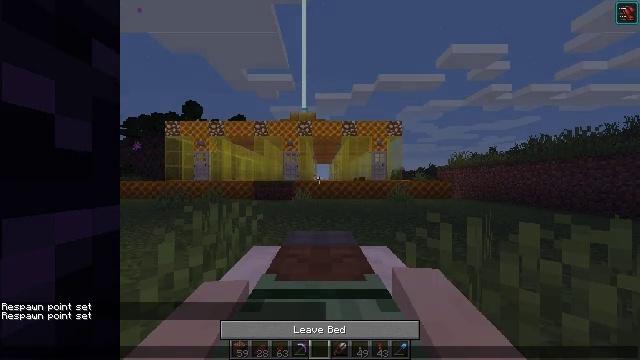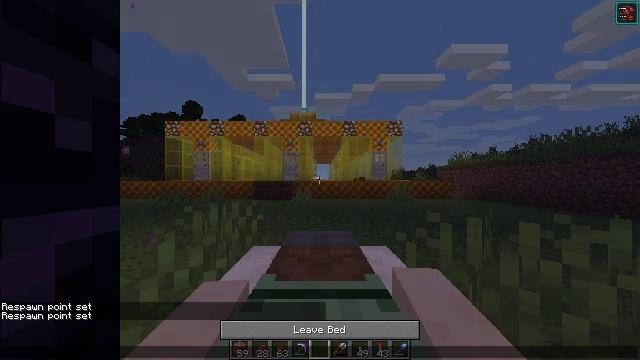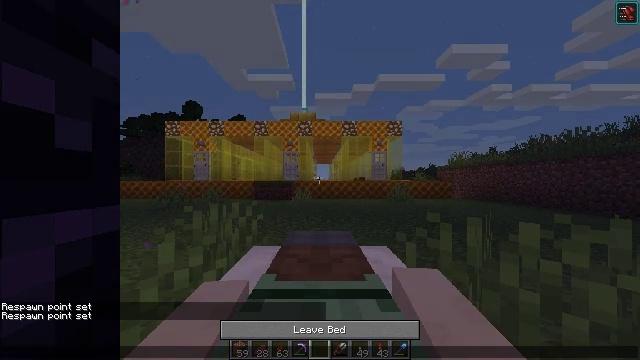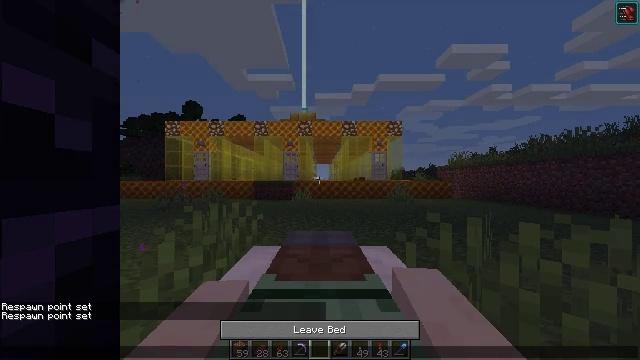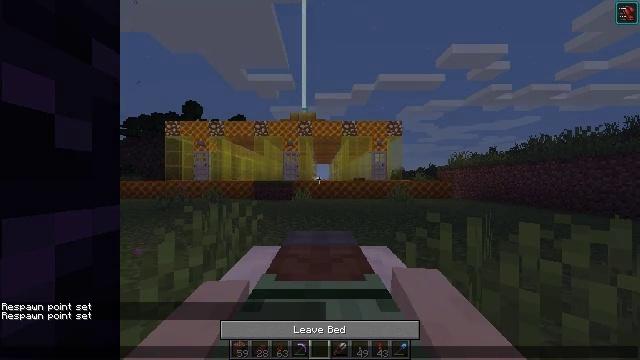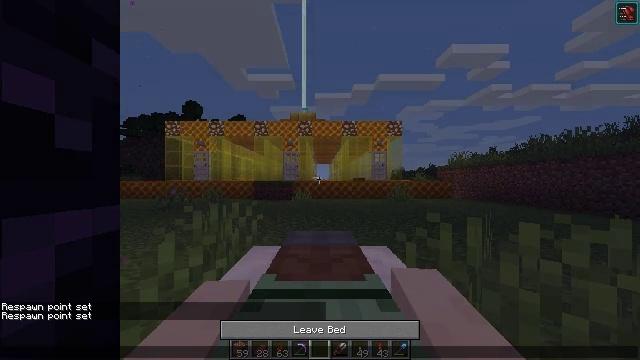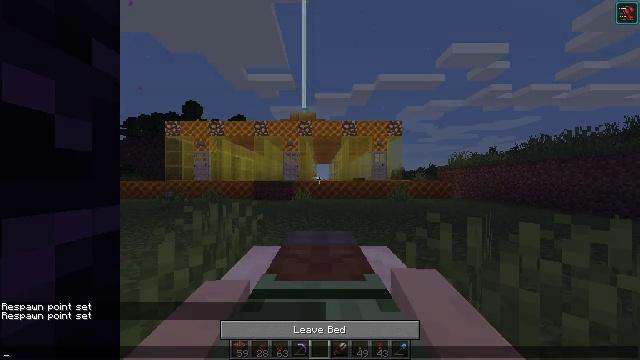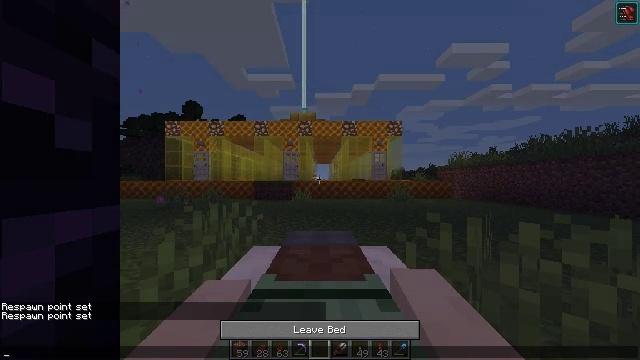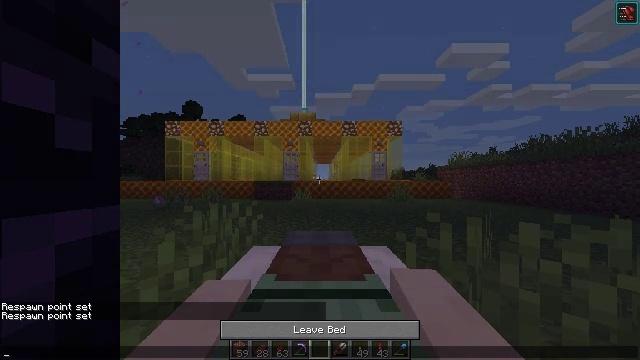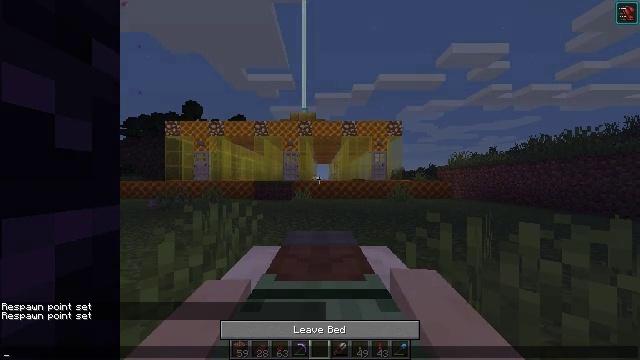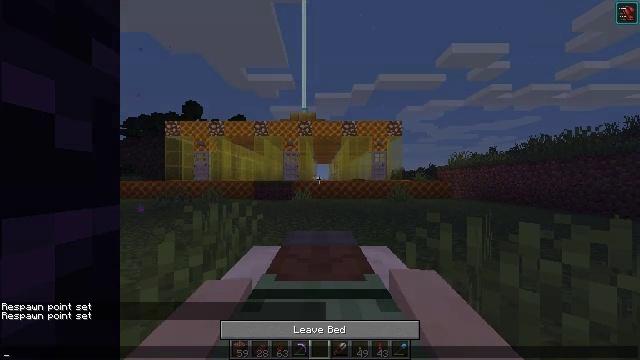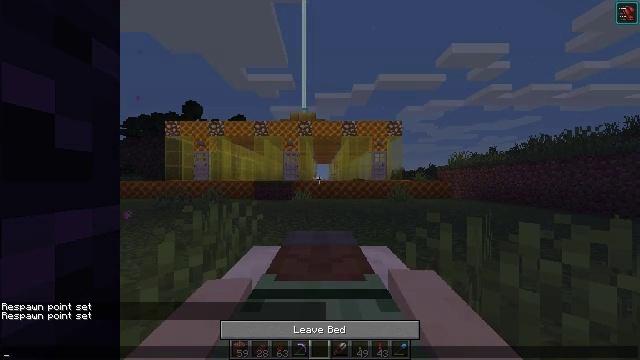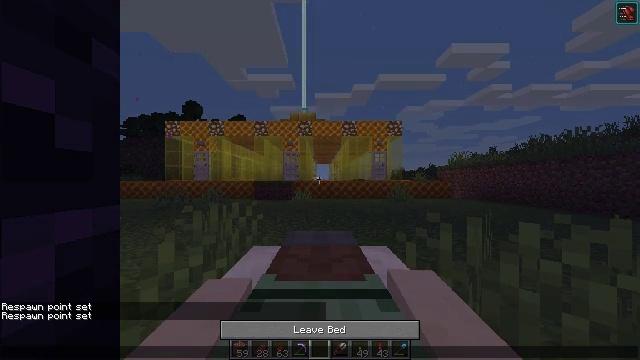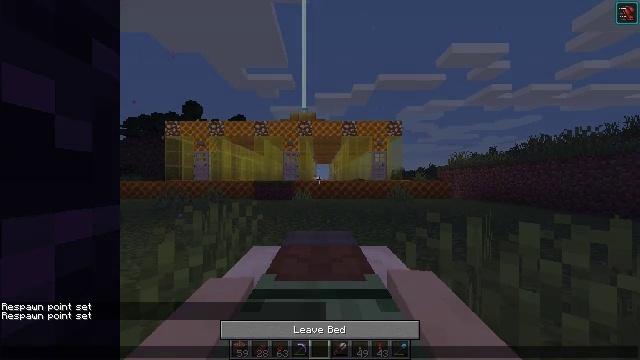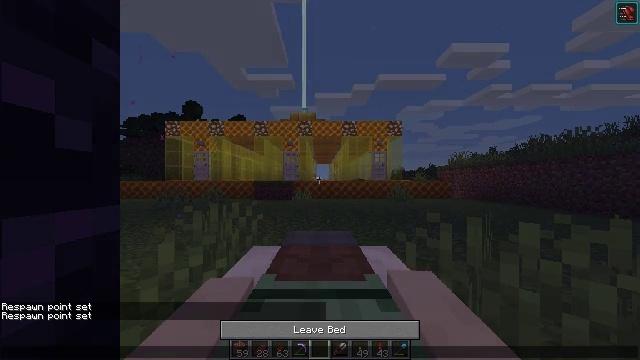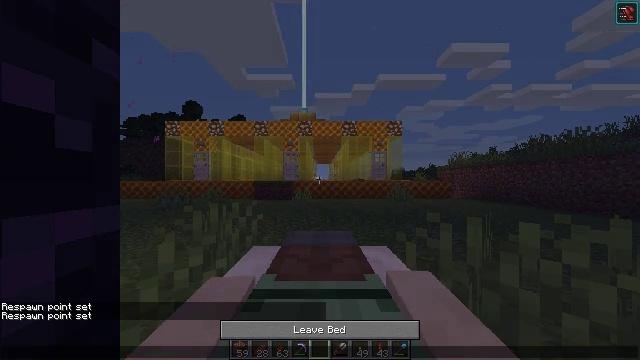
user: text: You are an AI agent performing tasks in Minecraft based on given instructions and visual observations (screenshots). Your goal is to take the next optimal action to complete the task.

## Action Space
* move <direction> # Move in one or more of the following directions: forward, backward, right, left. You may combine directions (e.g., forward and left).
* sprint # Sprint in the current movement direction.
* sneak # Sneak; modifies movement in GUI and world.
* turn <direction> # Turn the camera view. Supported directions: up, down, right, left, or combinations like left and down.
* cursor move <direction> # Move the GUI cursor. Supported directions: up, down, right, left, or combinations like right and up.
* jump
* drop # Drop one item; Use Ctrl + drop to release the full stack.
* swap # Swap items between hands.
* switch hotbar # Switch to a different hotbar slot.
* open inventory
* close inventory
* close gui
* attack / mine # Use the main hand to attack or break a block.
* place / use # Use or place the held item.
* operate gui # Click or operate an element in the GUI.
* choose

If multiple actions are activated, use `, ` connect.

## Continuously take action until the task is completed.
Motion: motion action
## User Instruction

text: Combine 4 honeycombs to form a honeycomb block.
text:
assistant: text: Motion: no_op
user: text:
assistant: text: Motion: no_op
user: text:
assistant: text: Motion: no_op
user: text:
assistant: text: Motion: no_op
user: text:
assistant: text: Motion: no_op
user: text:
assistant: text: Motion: no_op
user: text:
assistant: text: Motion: no_op
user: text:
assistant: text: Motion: no_op
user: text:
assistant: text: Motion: no_op
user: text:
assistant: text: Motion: no_op
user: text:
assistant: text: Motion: no_op
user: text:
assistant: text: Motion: no_op
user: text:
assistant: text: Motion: no_op
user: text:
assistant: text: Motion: no_op
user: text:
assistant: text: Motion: no_op
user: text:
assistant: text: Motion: no_op
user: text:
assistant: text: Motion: no_op
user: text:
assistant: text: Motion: no_op
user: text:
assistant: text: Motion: no_op
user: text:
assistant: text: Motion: no_op
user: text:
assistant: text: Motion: no_op
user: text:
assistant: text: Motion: no_op
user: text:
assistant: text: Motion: no_op
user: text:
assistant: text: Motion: no_op
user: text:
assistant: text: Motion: no_op
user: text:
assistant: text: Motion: no_op
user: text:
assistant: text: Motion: no_op
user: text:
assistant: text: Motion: no_op
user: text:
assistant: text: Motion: no_op
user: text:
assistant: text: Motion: no_op